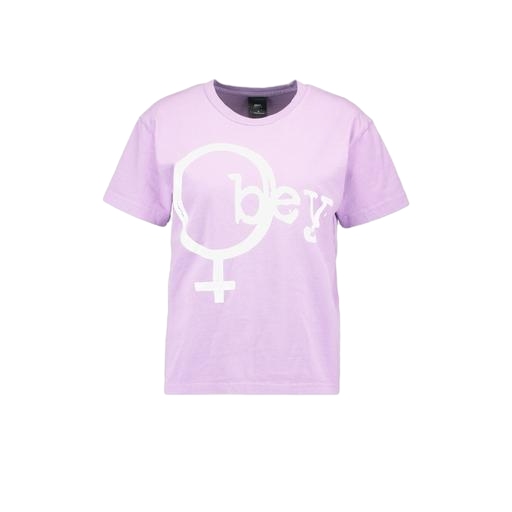
purple graphic tee, graphic tee, purple logo t-shirt, white background